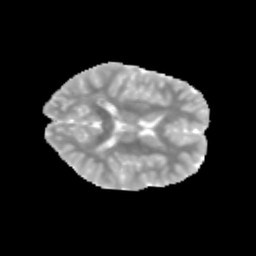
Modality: MD
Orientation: axial
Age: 11
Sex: male
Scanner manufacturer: siemens
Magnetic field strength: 3 T
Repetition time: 3.8 s
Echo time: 0.07 s